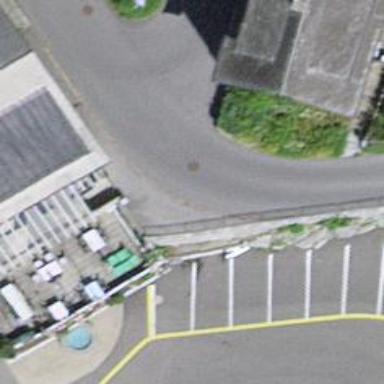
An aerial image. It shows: Post box is visible.